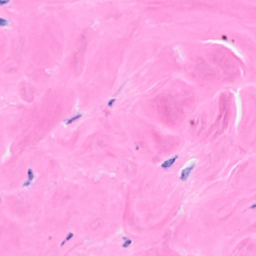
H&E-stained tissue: Breast